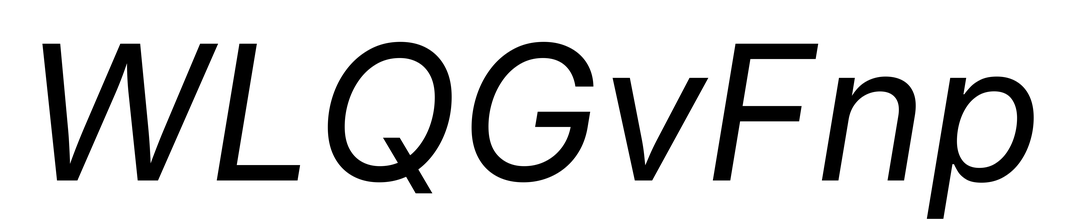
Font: Inter-Italic_Italic